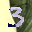
Label: 3